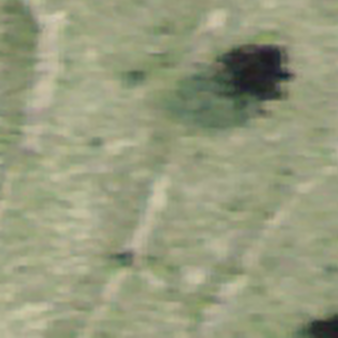
Label: other